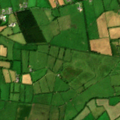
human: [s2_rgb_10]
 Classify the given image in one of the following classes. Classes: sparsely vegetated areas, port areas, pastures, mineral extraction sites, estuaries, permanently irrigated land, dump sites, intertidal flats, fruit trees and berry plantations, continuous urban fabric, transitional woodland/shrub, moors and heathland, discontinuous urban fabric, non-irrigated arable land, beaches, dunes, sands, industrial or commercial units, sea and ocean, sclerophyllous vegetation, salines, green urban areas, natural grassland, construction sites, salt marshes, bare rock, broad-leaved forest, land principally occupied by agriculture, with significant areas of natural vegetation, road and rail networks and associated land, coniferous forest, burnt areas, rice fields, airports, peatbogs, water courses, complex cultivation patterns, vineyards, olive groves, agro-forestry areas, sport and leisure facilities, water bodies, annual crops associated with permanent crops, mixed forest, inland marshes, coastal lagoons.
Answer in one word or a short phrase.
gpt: pastures